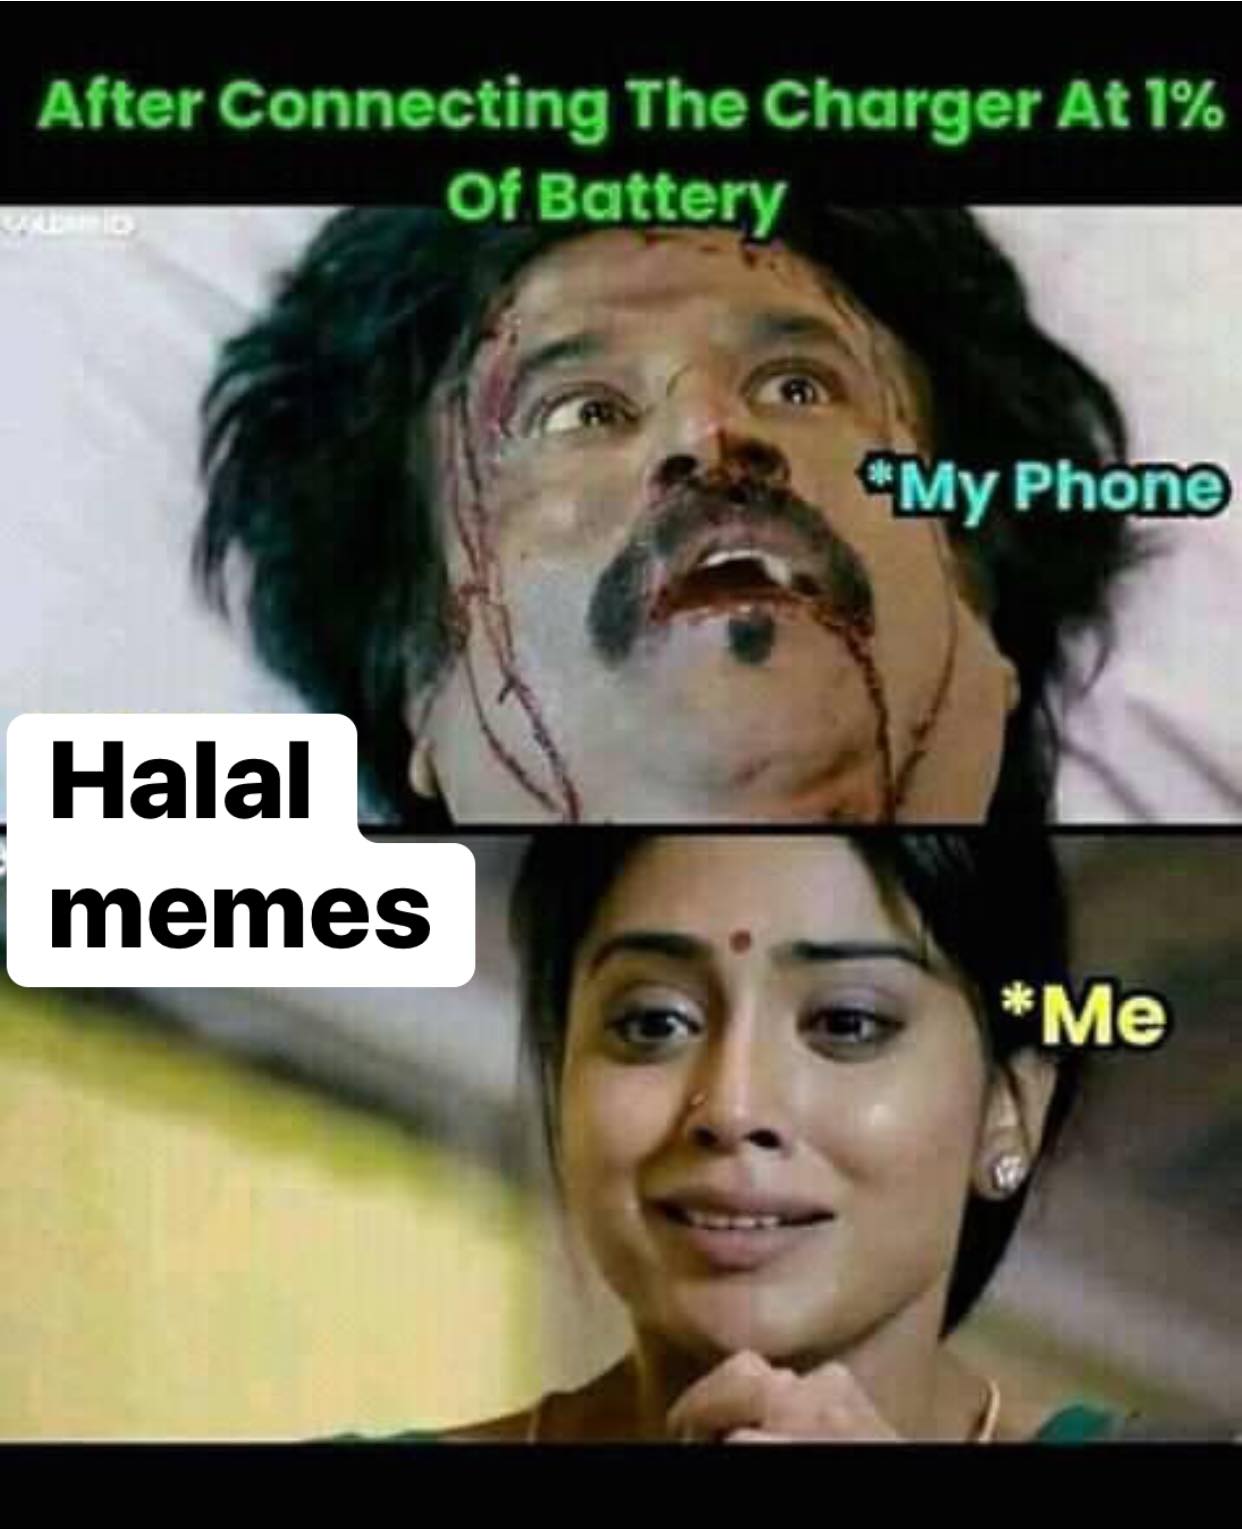
Caption: After Connecting The Charger At 1% of Battery    *My Phone        Halal memes   *Me
Label: non-hate